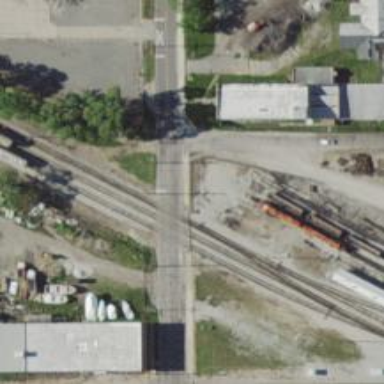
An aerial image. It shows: Railway crossing.